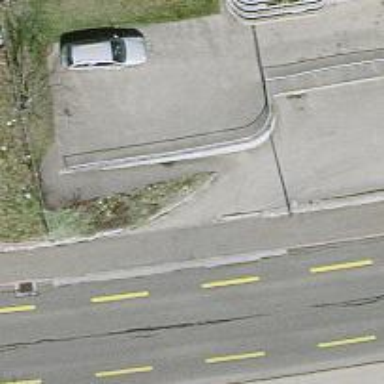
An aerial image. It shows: Driveway with sidewalk.